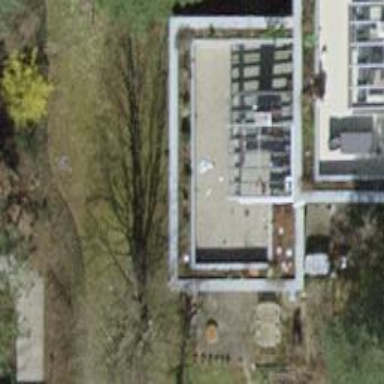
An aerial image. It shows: Flat-roofed building.